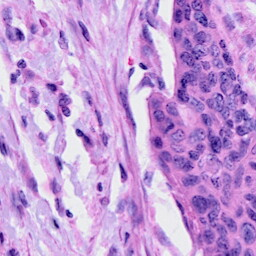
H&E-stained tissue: Cervix